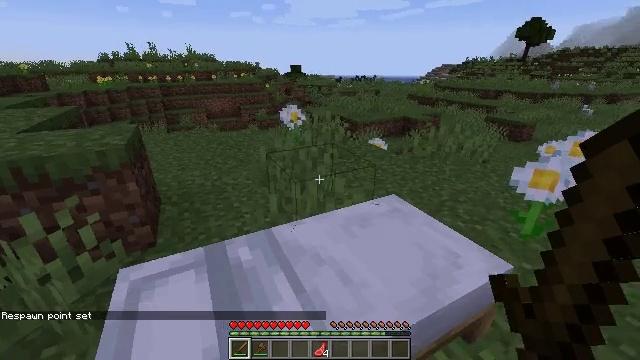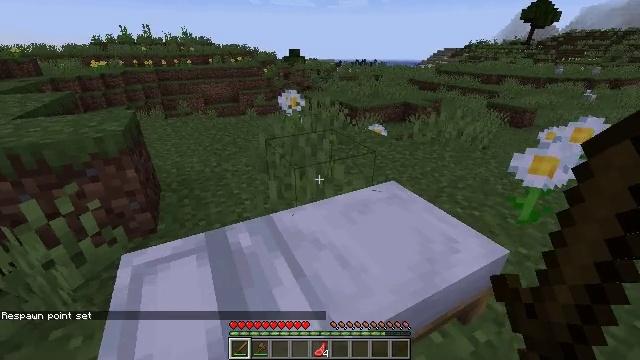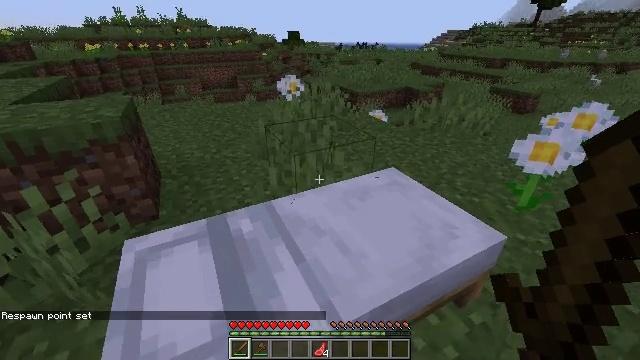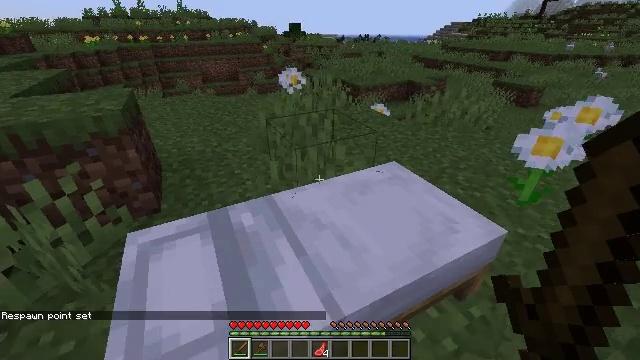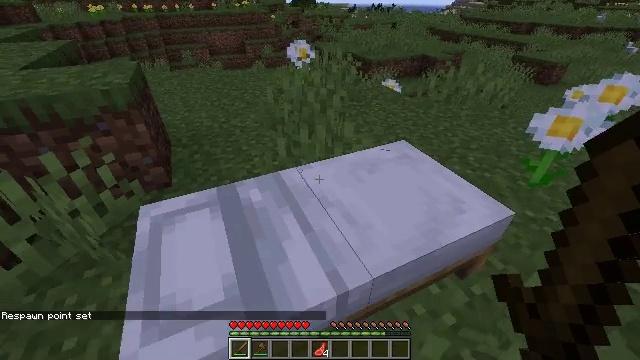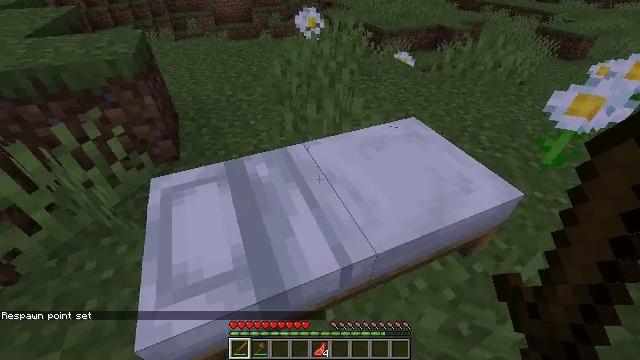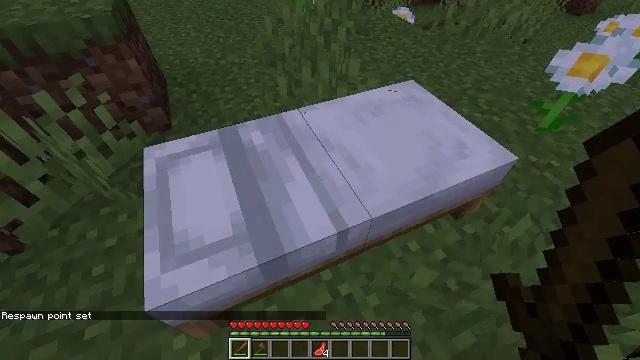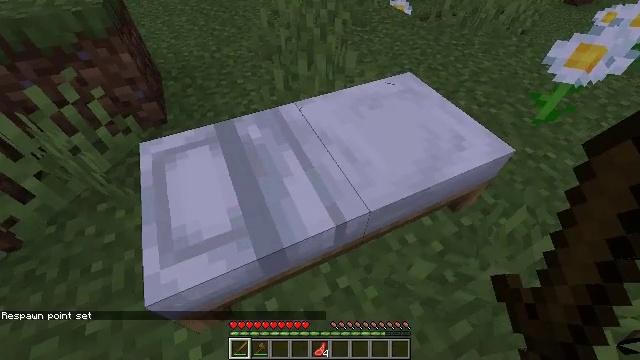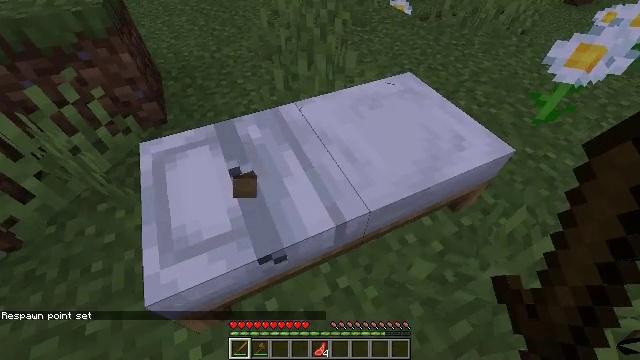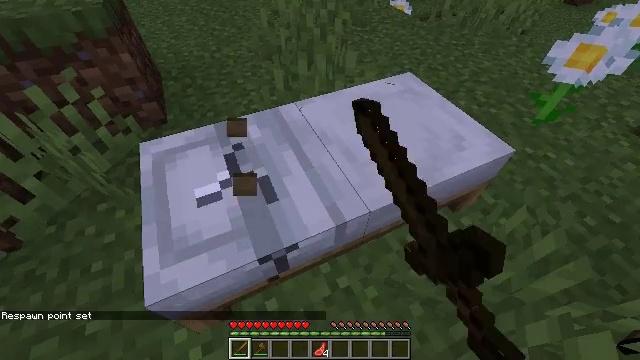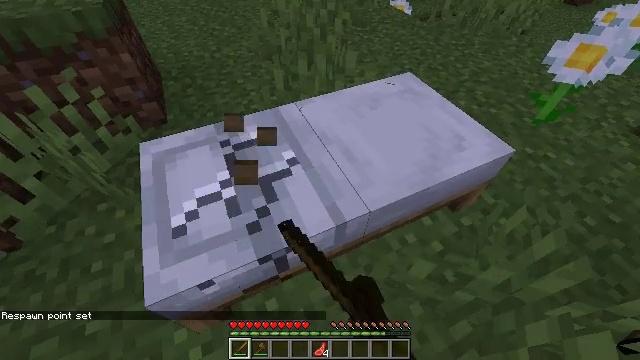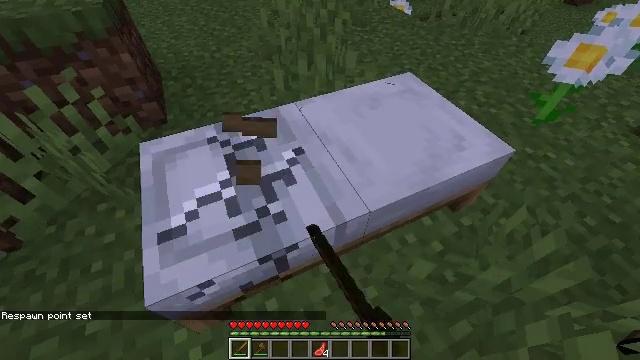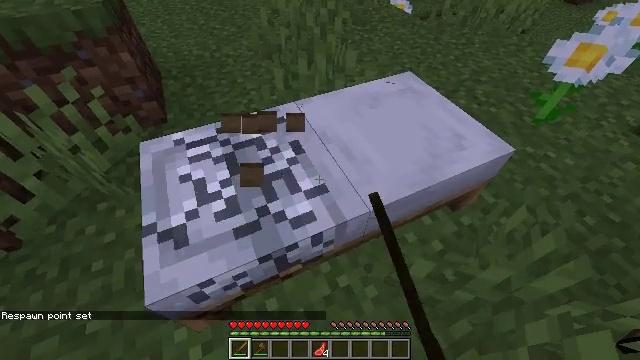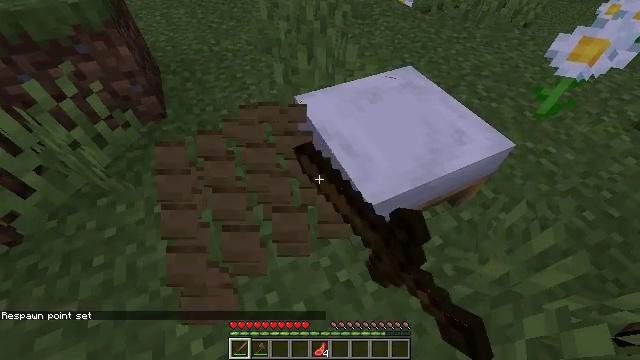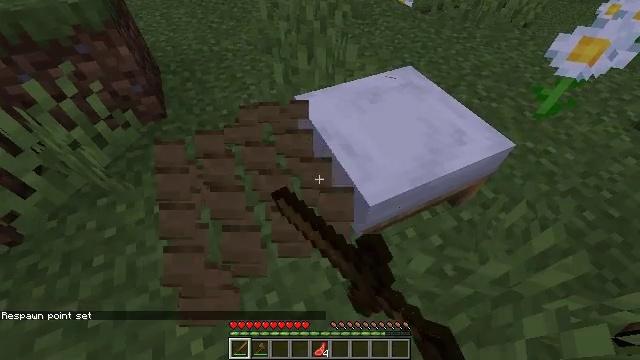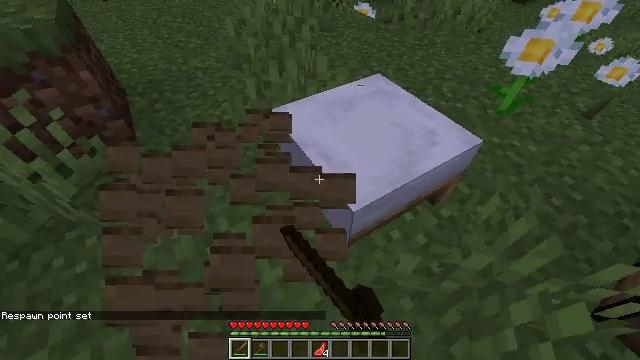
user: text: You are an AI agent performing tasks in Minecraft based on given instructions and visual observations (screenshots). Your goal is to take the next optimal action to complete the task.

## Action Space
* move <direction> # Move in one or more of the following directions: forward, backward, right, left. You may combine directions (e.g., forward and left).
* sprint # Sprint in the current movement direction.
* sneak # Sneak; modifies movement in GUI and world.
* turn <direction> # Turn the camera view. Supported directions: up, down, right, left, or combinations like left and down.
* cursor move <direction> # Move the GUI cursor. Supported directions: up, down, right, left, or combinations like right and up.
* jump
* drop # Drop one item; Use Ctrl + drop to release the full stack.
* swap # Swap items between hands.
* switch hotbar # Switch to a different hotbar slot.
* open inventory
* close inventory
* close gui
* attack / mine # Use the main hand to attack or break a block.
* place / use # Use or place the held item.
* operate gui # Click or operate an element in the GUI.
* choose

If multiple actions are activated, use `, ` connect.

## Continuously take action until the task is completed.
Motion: motion action
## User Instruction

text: Mine the white bed.
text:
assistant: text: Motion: turn down
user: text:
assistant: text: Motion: turn down
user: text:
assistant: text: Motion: turn down
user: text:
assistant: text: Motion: turn left and down
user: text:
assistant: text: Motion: turn left and down
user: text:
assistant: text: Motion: turn right and down
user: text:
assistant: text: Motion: turn down
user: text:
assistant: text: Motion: attack / mine
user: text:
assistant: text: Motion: attack / mine
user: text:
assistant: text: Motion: attack / mine
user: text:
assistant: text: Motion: attack / mine
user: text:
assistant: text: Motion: attack / mine
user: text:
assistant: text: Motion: turn down, attack / mine
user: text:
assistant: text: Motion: attack / mine
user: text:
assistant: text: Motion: turn right and up
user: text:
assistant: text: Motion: turn right and up
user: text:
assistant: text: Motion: turn right and up
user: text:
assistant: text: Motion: no_op